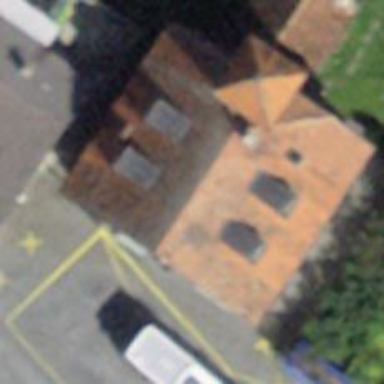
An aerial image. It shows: Post office.